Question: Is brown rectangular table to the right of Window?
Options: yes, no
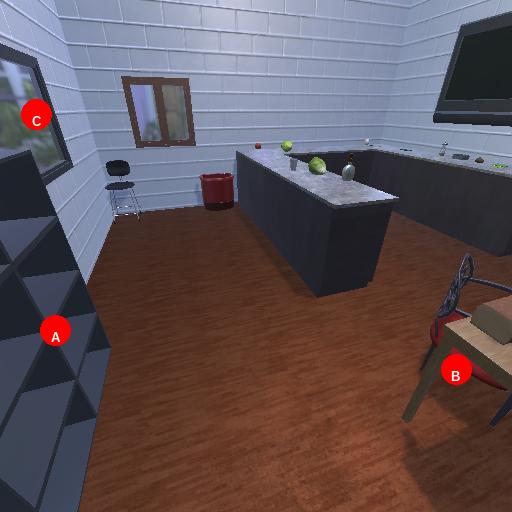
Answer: yes